【题型】填空题　【知识点】立体几何　【难度】easy
《九章算术》中称四个面均为直角三角形的四面体为鳖臑。如图所示，若四面体$ABCD$为鳖臑，且$AB \perp$平面$BCD$，$AB = BC = CD$，则$AD$与平面$ABC$所成角的正切值为\underline{\quad\quad\quad\quad}。

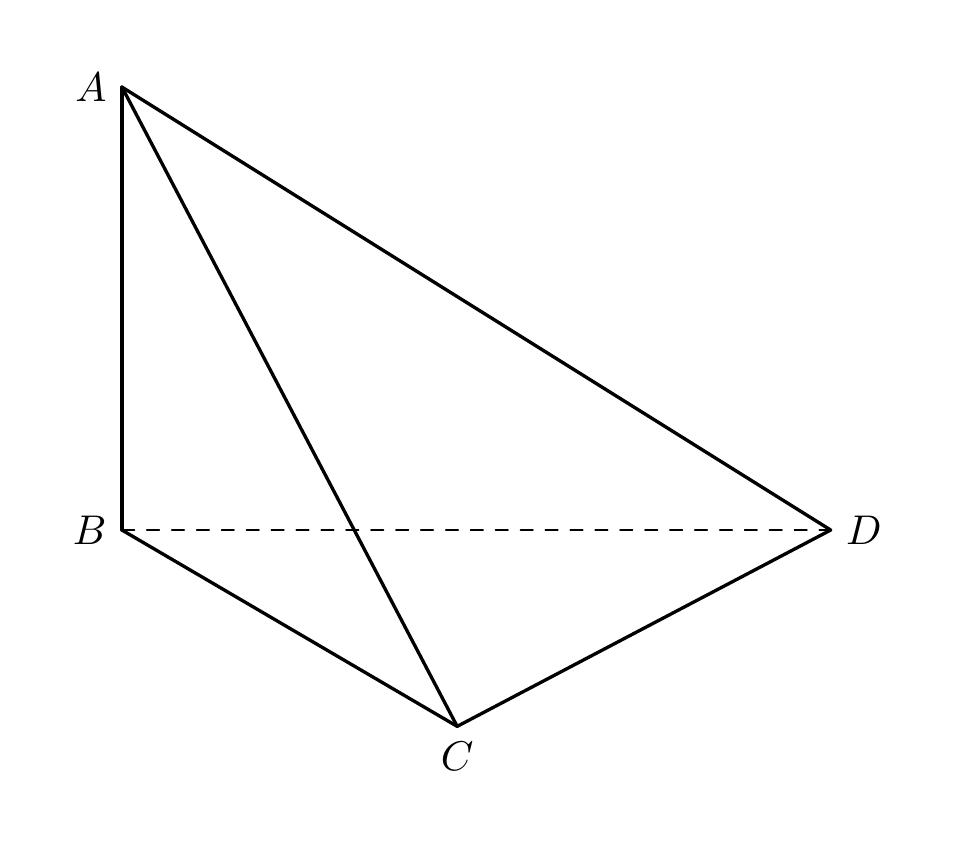
【解答】
【答案】$\boldsymbol{\arctan \dfrac{\sqrt{2}}{2}}$

【分析】先由线面垂直判定定理，得到$CD \perp$平面$ABC$，推出$\angle CAD$为$AD$与平面$ABC$所成角，再由题中数据，即可得出结果。

【详解】因为$AB \perp$平面$BCD$，$CD \subset$平面$BCD$，所以$AB \perp CD$；\\
又四面体$ABCD$四个面均为直角三角形，$AB = BC = CD$，\\
所以$BC \perp CD$，又$BC \cap AB = B$，$BC \subset$平面$ABC$，$AB \subset$平面$ABC$；\\
所以$CD \perp$平面$ABC$，$CA \subset$平面$ABC$，所以$CD \perp AC$，\\
因此$\angle CAD$为$AD$与平面$ABC$所成角。

又$AC = \sqrt{AB^2 + BC^2} = \sqrt{2}AB$，\\
所以$\tan \angle CAD = \dfrac{CD}{AC} = \dfrac{AB}{\sqrt{2}AB} = \dfrac{\sqrt{2}}{2}$，\\
因此$AD$与平面$ABC$所成角大小为$\arctan \dfrac{\sqrt{2}}{2}$。

故答案为：$\arctan \dfrac{\sqrt{2}}{2}$。